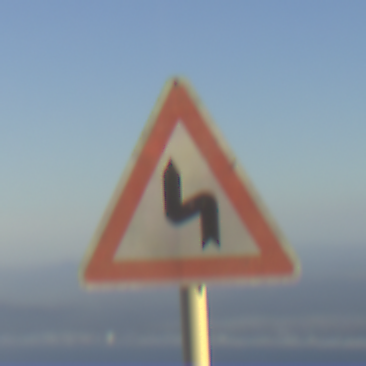
Verkehrszeichen: DoppelkurveZunaechstLinks
Umgebung: Outdoor, Nature
Tageszeit: SunriseSunset
Wetter: PartlyCloudy
Licht: Natural
Jahreszeit: NotSpecified
Kontrast: HighContrast